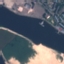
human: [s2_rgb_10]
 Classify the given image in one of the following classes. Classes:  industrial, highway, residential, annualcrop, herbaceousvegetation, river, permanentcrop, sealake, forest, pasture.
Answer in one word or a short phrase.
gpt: River